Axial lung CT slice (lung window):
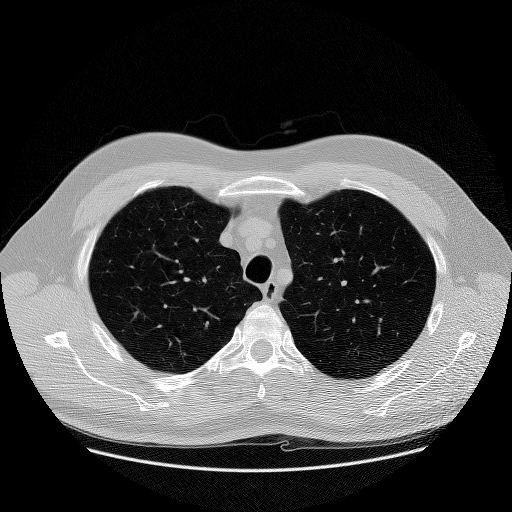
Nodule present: no